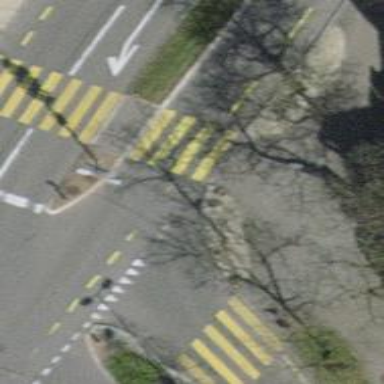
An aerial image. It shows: Uncontrolled zebra crossing with notable zebra markings.